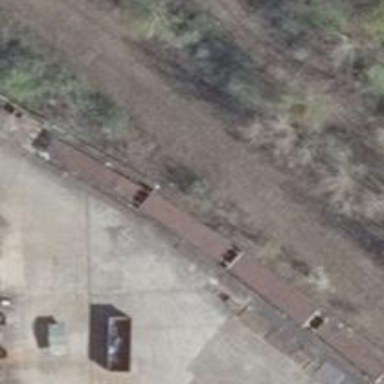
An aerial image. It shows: Rail spur service.